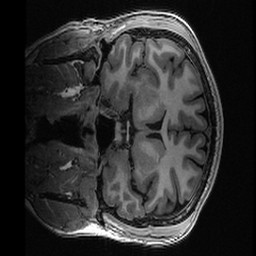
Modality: T1w
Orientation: coronal